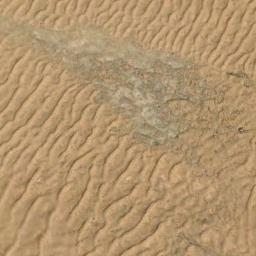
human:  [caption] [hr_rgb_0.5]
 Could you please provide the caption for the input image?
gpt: The desert has yellow sand, Some ravines and dunes .

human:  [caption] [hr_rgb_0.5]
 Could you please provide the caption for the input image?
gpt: The yellow desert is next to the bare land .

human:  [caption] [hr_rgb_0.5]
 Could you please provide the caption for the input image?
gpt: The color of this desert is taupe .

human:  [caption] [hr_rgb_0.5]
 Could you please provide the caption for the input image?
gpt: This is a yellow desert with wavy stripes .

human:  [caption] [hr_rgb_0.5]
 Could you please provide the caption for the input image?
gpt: A desert with some patterned stripes and bare land .